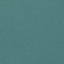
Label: SeaLake